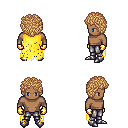
a pixel art fantasy rpg character, male body template, human, dark skin, yellow tattered cape, metal pants, light blonde curly afro hairstyle, gold gloves, metal boots, four views (front, back, left, right), 2x2 character sprite sheet, small pixel art, hard edges, no anti-aliasing